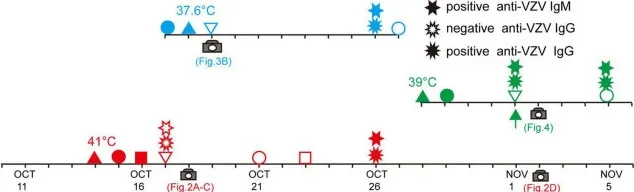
Timeline and key events in the varicella familial cluster.
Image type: chart (chart)